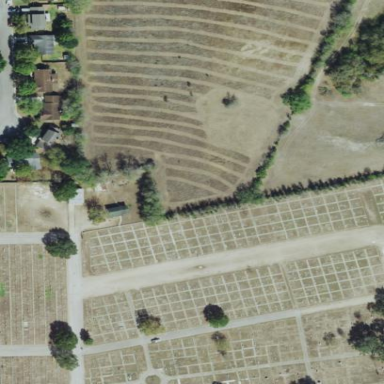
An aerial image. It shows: Cemetery surrounded by fence.